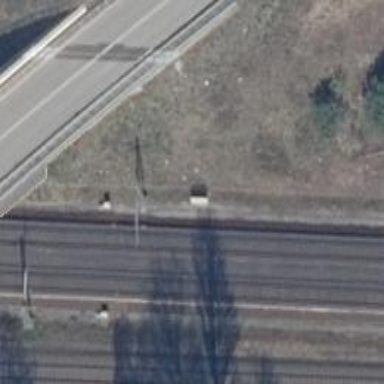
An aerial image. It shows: Railway milestone with catenary mast.